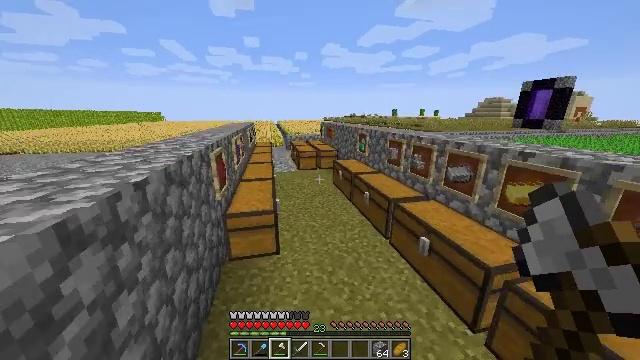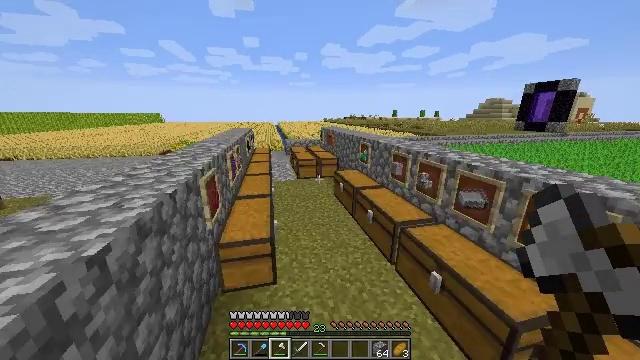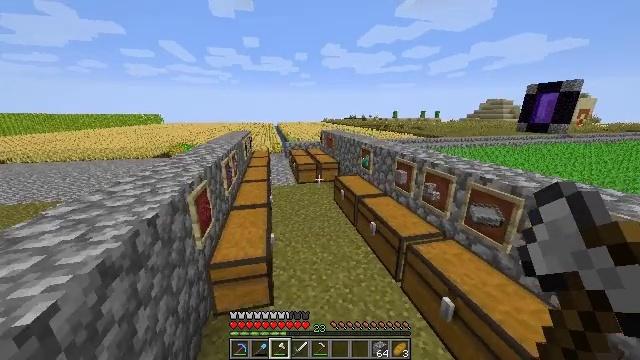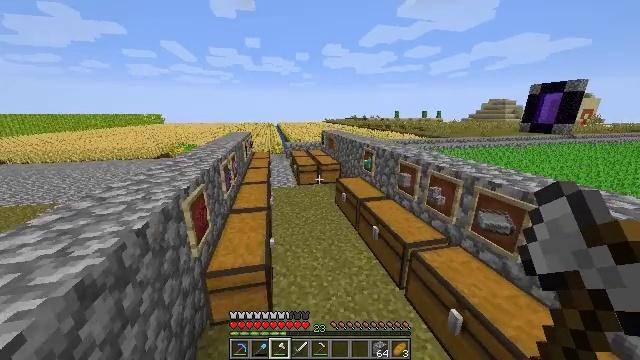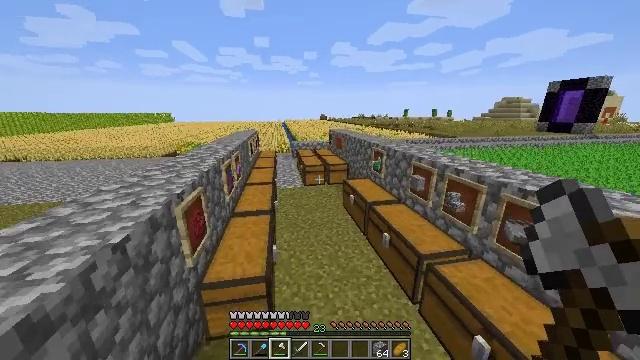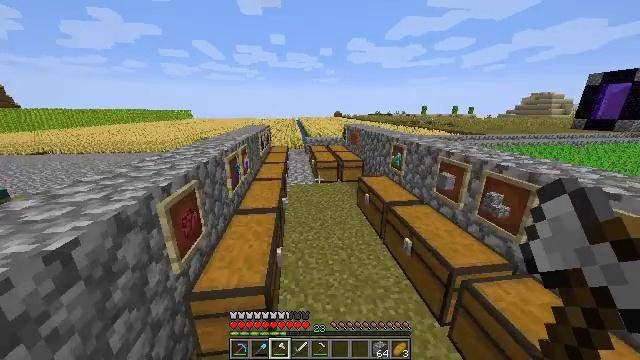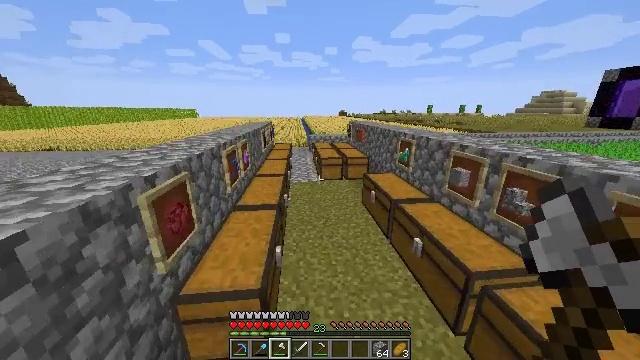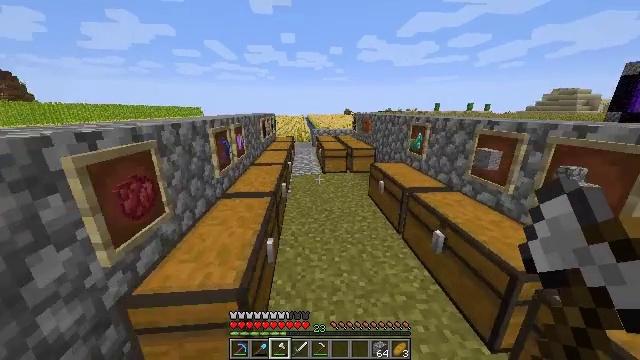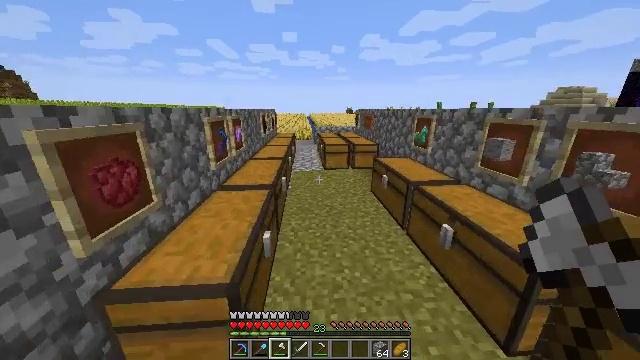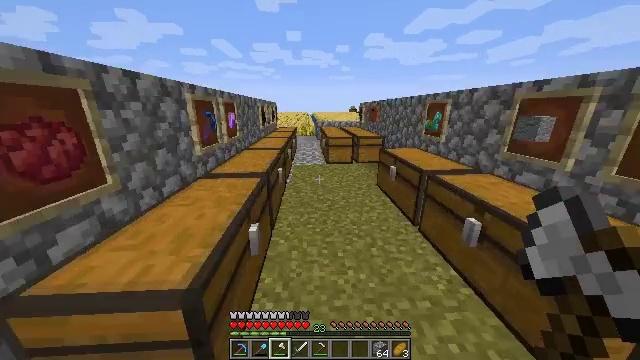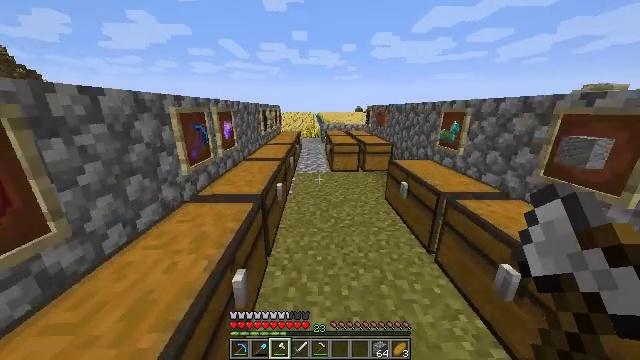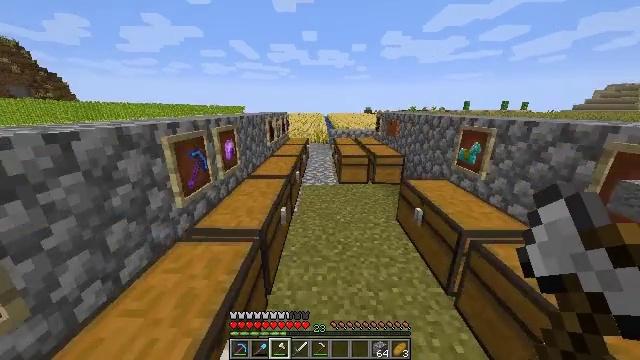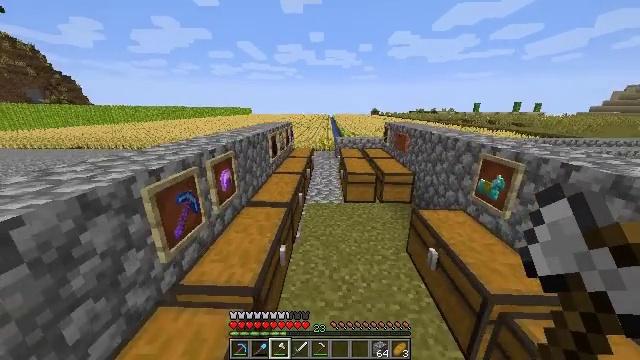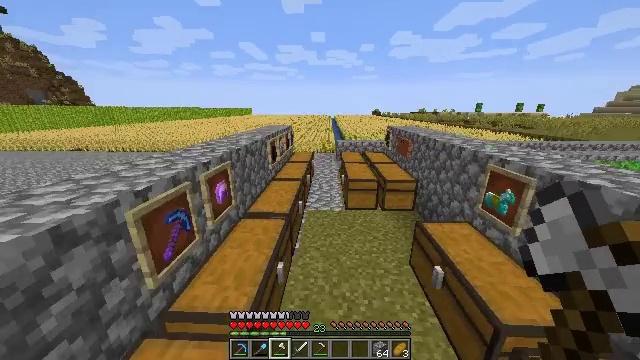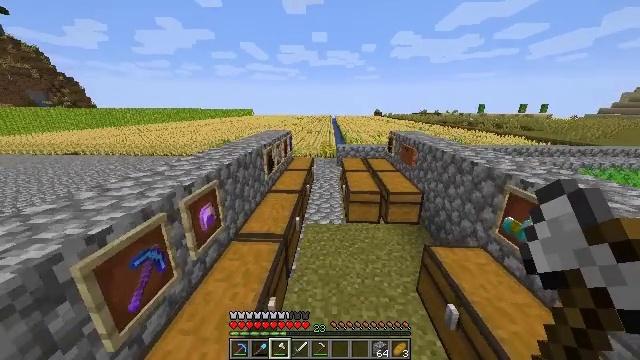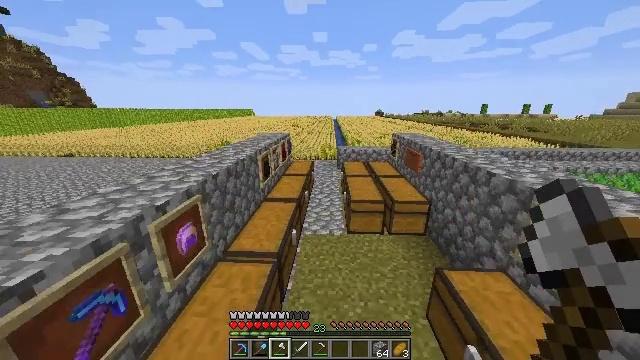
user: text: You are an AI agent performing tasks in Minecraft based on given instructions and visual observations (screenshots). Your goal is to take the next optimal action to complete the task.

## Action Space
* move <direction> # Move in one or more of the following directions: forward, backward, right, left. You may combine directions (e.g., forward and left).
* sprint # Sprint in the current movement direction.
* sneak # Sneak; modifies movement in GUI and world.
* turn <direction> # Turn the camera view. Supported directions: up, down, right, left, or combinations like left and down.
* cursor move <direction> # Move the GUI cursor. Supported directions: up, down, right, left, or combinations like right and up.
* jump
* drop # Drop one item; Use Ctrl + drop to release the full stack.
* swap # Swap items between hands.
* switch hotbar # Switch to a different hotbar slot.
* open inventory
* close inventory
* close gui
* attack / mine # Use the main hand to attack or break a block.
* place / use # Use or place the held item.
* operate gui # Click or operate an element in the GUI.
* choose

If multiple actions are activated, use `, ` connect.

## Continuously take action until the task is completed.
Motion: motion action
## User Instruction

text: Harvest sugar cane from the plant.
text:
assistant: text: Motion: move forward, sprint, jump
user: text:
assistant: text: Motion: move forward, sprint, jump
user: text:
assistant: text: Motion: move forward, sprint, jump
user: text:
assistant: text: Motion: move forward, sprint, turn left, jump
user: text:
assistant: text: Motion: move forward, sprint, turn left, jump
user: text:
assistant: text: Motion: move forward, sprint, turn left, jump
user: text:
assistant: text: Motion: move forward, sprint, turn left, jump
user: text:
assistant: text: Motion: move forward, sprint, jump
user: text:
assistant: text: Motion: move forward, sprint, jump
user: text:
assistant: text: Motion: move forward, sprint, turn left, jump
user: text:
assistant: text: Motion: move forward, sprint, turn left, jump
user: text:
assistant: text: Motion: move forward, sprint, turn left, jump
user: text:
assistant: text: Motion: move forward, sprint, jump
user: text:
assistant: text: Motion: move forward, sprint, jump
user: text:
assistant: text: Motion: move forward, sprint, jump
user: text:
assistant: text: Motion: move forward, sprint, jump
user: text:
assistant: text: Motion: move forward, sprint, jump
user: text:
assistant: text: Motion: move forward, sprint, jump
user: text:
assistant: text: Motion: move forward, sprint, jump
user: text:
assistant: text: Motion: move forward, sprint, jump
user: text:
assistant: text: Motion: move forward, sprint, jump
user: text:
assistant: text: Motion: move forward, sprint, jump
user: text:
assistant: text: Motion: move forward, sprint, jump
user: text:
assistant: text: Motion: move forward, sprint, jump
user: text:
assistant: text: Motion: move forward, sprint, jump
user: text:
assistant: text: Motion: move forward, sprint, jump
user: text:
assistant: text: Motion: move forward, sprint, jump
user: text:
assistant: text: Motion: move forward, sprint
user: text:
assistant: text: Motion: move forward, sprint
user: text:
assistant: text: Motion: move forward, sprint